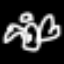
Label: angel